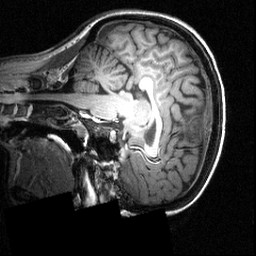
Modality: T1w
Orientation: sagittal
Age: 21
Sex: female
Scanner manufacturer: siemens
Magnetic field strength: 3.951 T
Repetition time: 1.5 s
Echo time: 0.00335 s